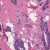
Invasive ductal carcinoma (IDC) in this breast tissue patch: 0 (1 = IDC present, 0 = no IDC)